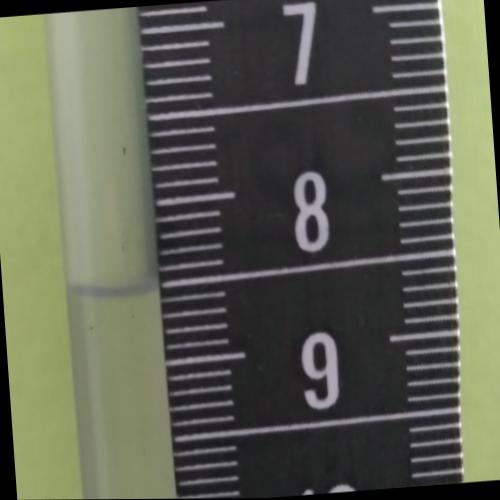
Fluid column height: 8.5 cm